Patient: sex M, age 75
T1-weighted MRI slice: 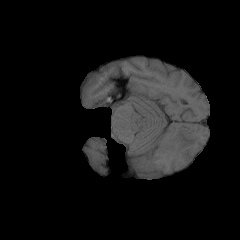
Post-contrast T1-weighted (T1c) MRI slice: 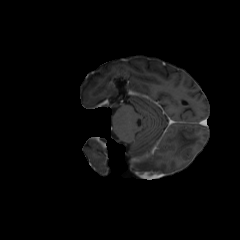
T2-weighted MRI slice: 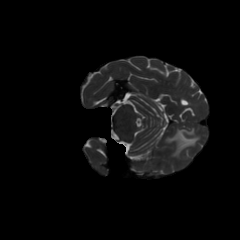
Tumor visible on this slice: yes
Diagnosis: Glioblastoma, IDH-wildtype
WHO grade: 4